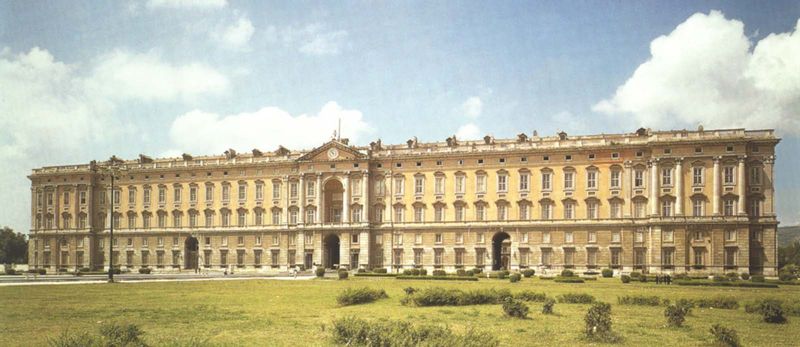
Titel: Caserta, La Reggia
Künstler: Luigi Vanvitelli
Standort: Caserta, La Reggia (EU - I - Kampanien)
Schlagwörter: blau, himmel, weiß, wolken, gelb, menschen, fenster, laterne, starsse, strasse, säulen, gebäude, gras, park, rasen, schloss, weg, wiese, büsche, garten, fassade, giebel, hecke, platz, uhr, tor, foto, eingang, palast, stockwerk, portal, auffahrt, symetrisch, karlsruhe, hecken, plaz